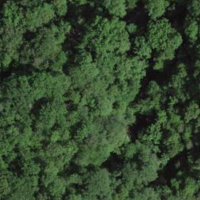
EUNIS habitat code: 41
Species observed at this site:
Impatiens balfourii